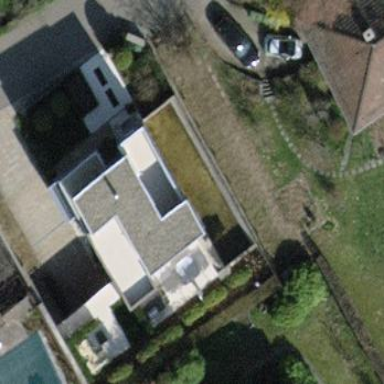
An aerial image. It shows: The building has flat roof oriented across. The roof is major part of the building.